Question: We are having a bunch of problems (read long response times) with a couple of projects in production and wanted to see exactly what was happening on the server. I then proceeded to add Application Insights to all of our projects by following <URL> are.
This is what is shown when I access the corresponding Application Insights blade on Azure:

I tried to disable and re-enable data collection in the Application Insights Status Monitor in our Azure VMs, restarted IIS a few times all while making requests to the API, to no avail. When I enable it on a MVC project, I can see the data almost instantly on the Azure portal when I open pages on the site.
When I saw that data was not being sent from our Azure VMs for these specific projects, I tried to setup the same collections in our dev environment, which is hosted in our own infrastructure, and the exact same situation repeated itself, ruling out the possibility that this is related to projects being hosted in Azure VMs.
I'm not exactly sure what is preventing these projects from sending data to Azure, but by taking a look at the working projects vs the non working ones, I think it might be somehow related to the fact that our WebAPI projects use the new OWIN pipeline while the MVC ones are standard MVC projects. I checked both the web.config file and the bin folder for both project types and they seem to be modified correctly by the Insights Monitor (I can see the same new dlls added to the bin folder and the same http module added to the web.config).
With that in mind, how do I enable server side telemetry using Application Insights for WebAPI projects that rely on the OWIN/Katana pipeline? What could I do to find out what exactly is causing the project to not send data to Azure in this case?
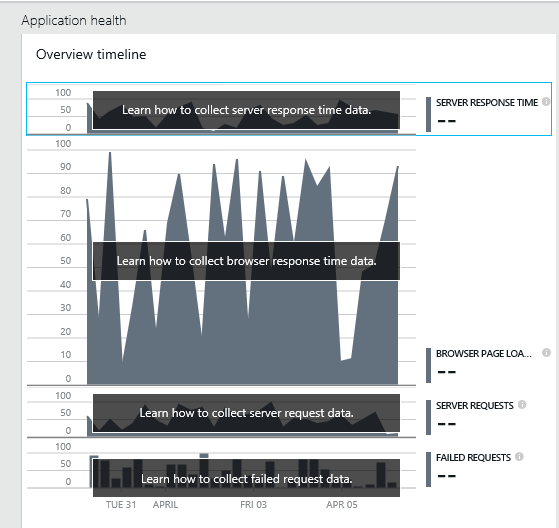
Answer: AI uses httpmodule to collect information on begin request and send it on end request. As described <URL> Owin/Katana uses middelwares to execute logic on a different stages. As most of AI auto collection logic is internal you cannot reuse it in your middleware. But you can instrument your code yourself.
Create TelemetryClient from your code and start sending Request, Traces and Exceptions (like described <URL>